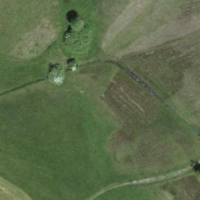
EUNIS habitat code: 52
Species observed at this site:
Primula veris
Euphydryas aurinia